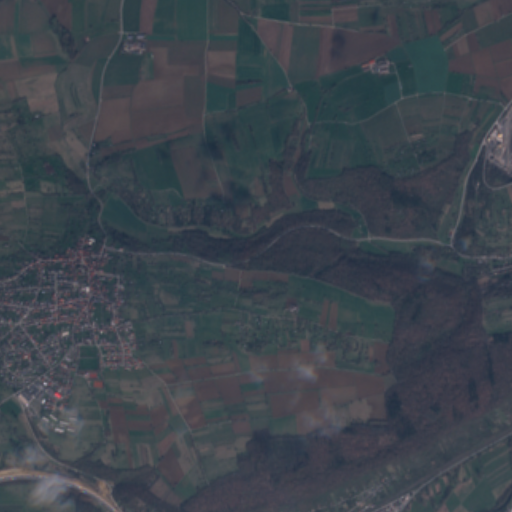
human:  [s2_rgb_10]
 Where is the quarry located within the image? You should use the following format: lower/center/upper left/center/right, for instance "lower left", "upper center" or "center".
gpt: The quarry is located in the upper right of the image.
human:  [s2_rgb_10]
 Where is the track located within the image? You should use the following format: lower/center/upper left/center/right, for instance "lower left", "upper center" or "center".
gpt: There is no track in the image.